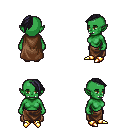
a pixel art fantasy rpg character, female body template, orc, green skin, brown cape, robe skirt, raven long mohawk hairstyle, gold boots, four views (front, back, left, right), 2x2 character sprite sheet, small pixel art, hard edges, no anti-aliasing